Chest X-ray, PA view. Patient: 64 years old, sex M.
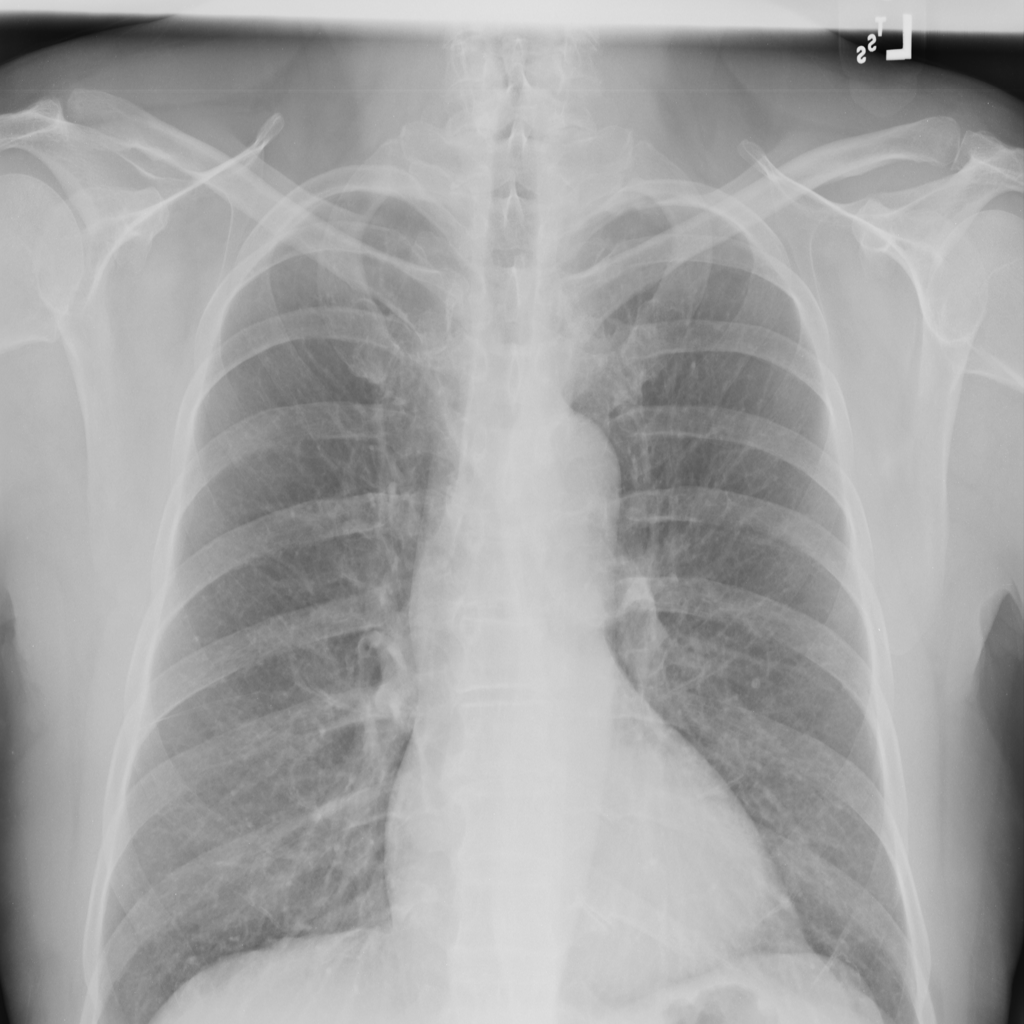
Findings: No Finding